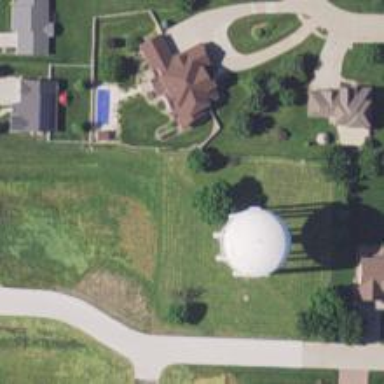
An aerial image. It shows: Water tower that is man-made.